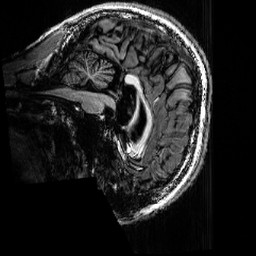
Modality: T1w
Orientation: sagittal
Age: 21
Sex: male
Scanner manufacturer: siemens
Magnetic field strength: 6.98 T
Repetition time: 6 s
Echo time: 0.00299 s